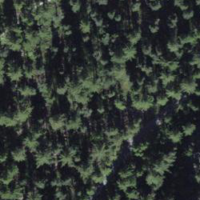
EUNIS habitat code: 43
Species observed at this site:
Rhododendron ferrugineum
Silene dioica